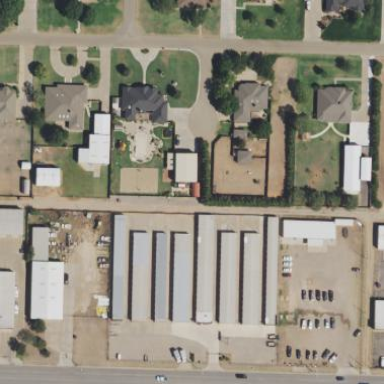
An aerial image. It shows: Garages as the designated land use.